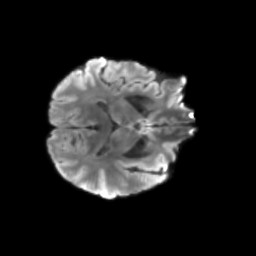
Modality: T2w
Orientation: axial
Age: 68
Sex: female
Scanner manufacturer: siemens
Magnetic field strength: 3 T
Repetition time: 3.23 s
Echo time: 0.0892 s